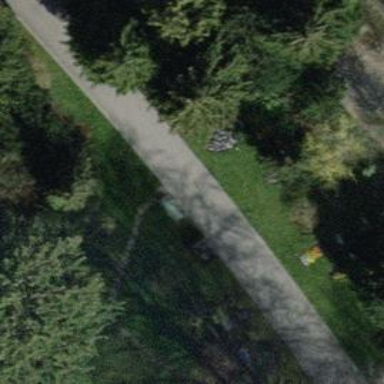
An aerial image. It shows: Bench for seating.